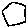
Label: hexagon